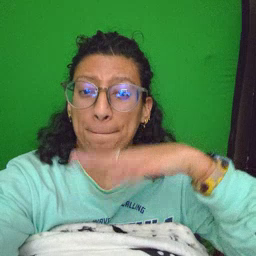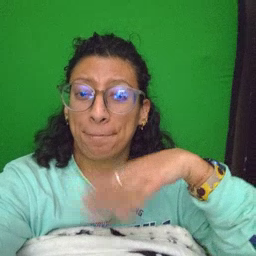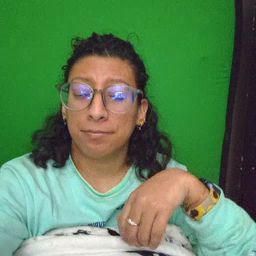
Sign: table